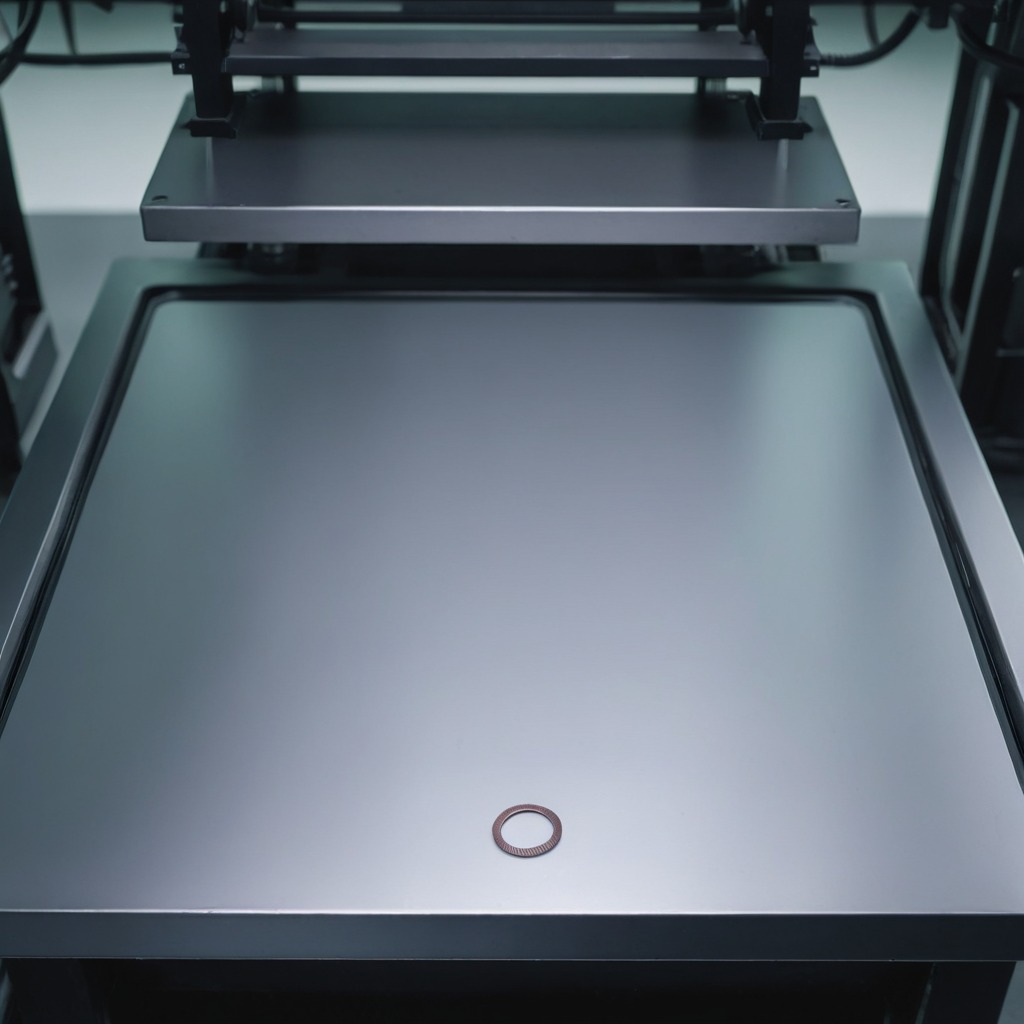
A flat metal washer is lying on a metal table in a machine shop under fluorescent lights.